Field crop: maize
Growth stage: 2
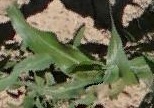
Species: maize